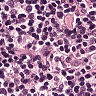
Metastatic tissue present: no